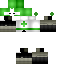
A female skeleton skin with green skin, wearing brown helmet dressed in a green robe top and black pants, featuring a closed mouth.